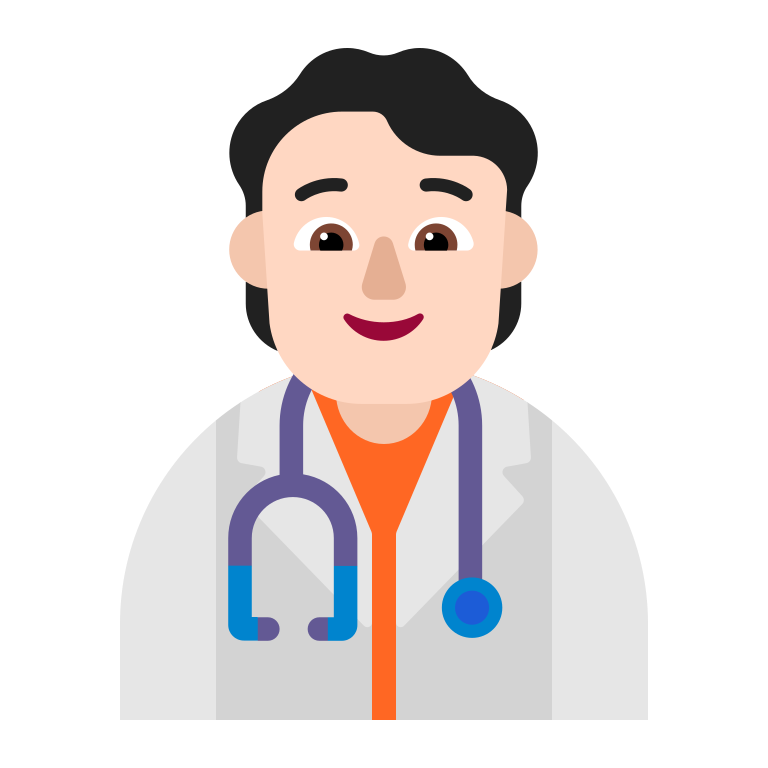
health worker flat light